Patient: sex M, age 63
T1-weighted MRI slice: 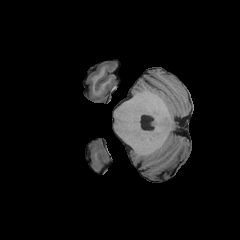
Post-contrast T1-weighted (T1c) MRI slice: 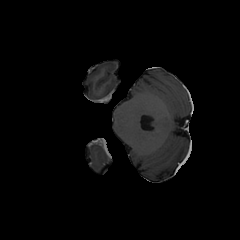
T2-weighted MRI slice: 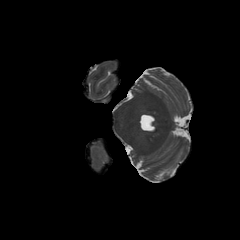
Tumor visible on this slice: no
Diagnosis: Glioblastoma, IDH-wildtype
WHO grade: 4